Question: I use a worker thread to read text from a url. My thread is as follow. In the first time running, I am sure thread running is finished as I can check 'sdcard_readstr' is 'null'.
In the second time running, when I call 'thread_download.start();', then the program crashed.
What could be wrong? Thanks
'''
public class DownloadingThread extends AbstractDataDownloading {
@Override
public void doRun() {
// TODO Auto-generated method stub
try {
// Create a URL for the desired page
URL url = new URL(SDcard_DetailView.textfileurl);
// Read all the text returned by the server
BufferedReader in = new BufferedReader(new
InputStreamReader(url.openStream()));
do{
sdcard_readstr = in.readLine();
}while(sdcard_readstr!=null);
in.close();
} catch (MalformedURLException e) {
} catch (IOException e) {
}
}
}
public abstract class AbstractDataDownloading extends Thread{
private final Set<ThreadCompleteListener> listeners
= new CopyOnWriteArraySet<ThreadCompleteListener>();
public final void addListener(final ThreadCompleteListener listener) {
listeners.add(listener);
}
public final void removeListener(final ThreadCompleteListener listener) {
listeners.remove(listener);
}
private final void notifyListeners() {
for (ThreadCompleteListener listener : listeners) {
listener.notifyOfThreadComplete(this);
}
}
@Override
public final void run() {
try {
doRun();
} finally {
notifyListeners();
}
}
public abstract void doRun();
}
'''
EDIT1:
In my thread complete notification, I use 'runOnUiThread'to use the UI components.
Is that causing problem?
'''
public void notifyOfThreadComplete(Thread thread) {
// TODO Auto-generated method stub
if(downloadingStopbuttonispressed == false){//background process completed
textfileurl = null;
this.runOnUiThread(new Runnable() {
public void run() {
Wifibutton = (Button) findViewById(R.id.Wifiscanning);
Wifibutton.setText("Load another day's data");
final MenuItem refreshItem = optionsMenu.findItem(R.id.airport_menuRefresh);
refreshItem.setActionView(null);
}
});
}
}
'''
I called thread start in onResume() as
'''
@Override
protected void onResume() {
super.onResume();
if(textfileurl != null){
Wifibutton.setText("Stop Data Loading");
buttonStatus = "loading";
setRefreshActionButtonState(true);
thread_download.start();
}
}
'''
EDIT2:
My LogCat image is attached.

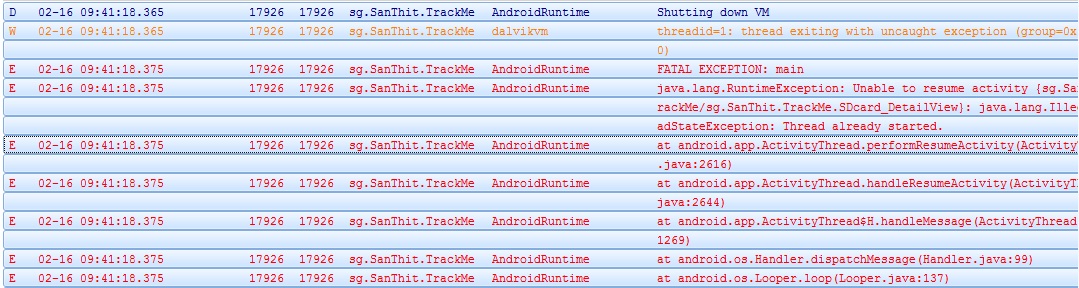
Answer: My solution is <URL>;' I don't understand why people downvote with no reason given. I couldn't find the link in my first search.